Chest X-ray. View position: AP
Patient age: 70
Patient sex: F
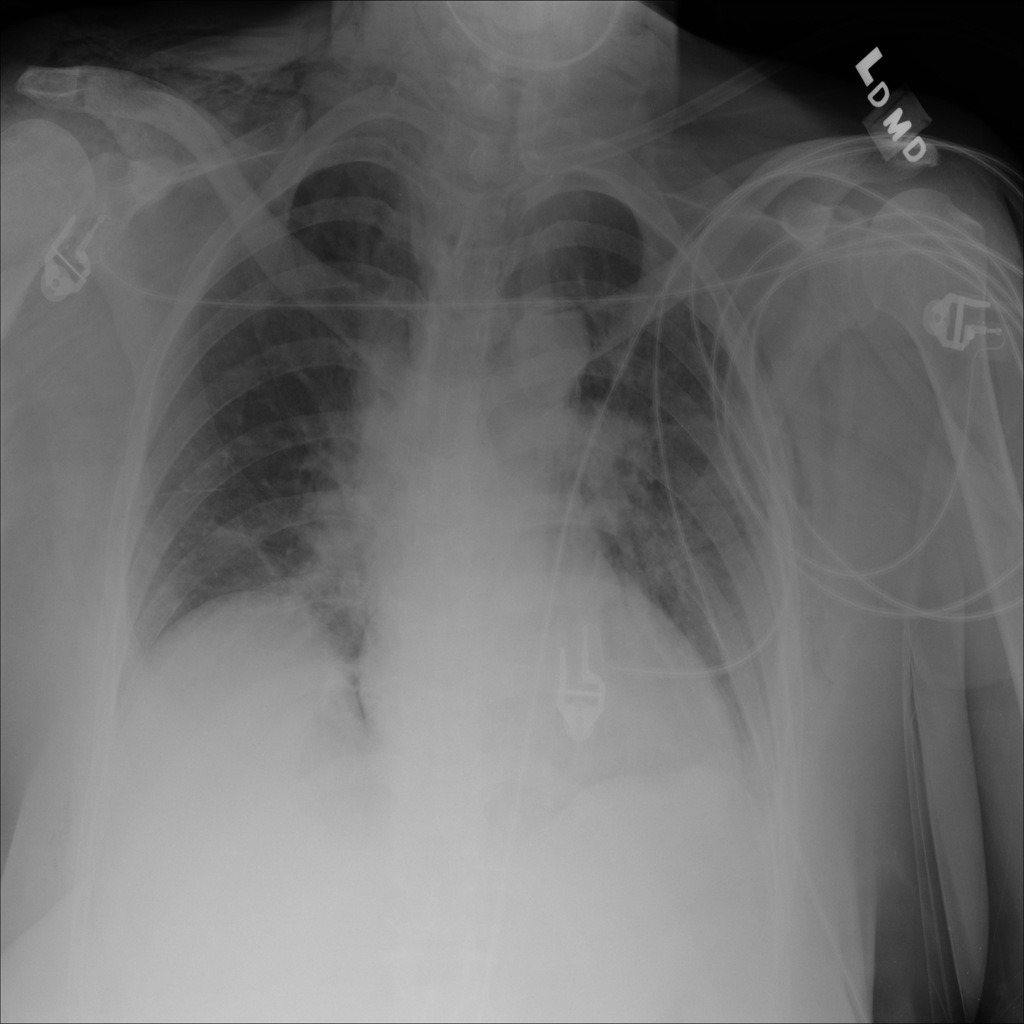
Finding: Pneumothorax